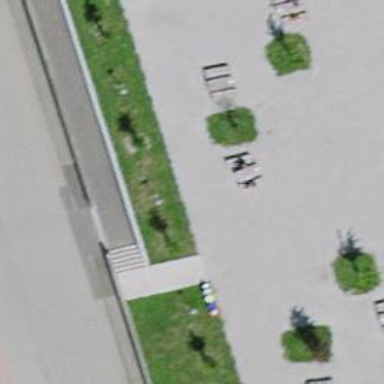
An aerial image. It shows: Picnic table located in leisure land area.